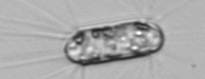
Label: Corethron_hystrix